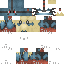
A male skeleton skin with dark skin, wearing brown helmet dressed in a blue armor chest and brown pants, featuring a closed mouth.